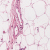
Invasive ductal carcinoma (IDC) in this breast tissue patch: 0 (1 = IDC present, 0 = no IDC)